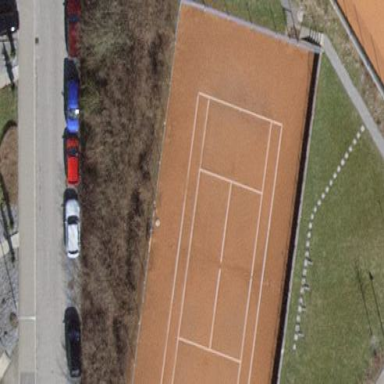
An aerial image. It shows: Tennis court on the leisure land pitch.